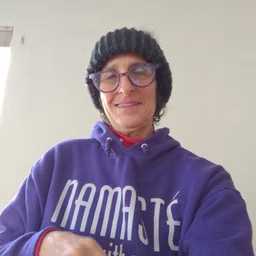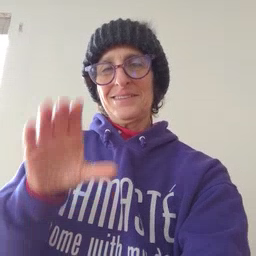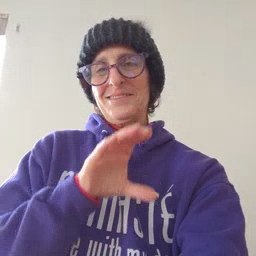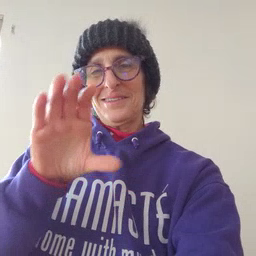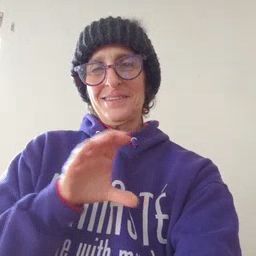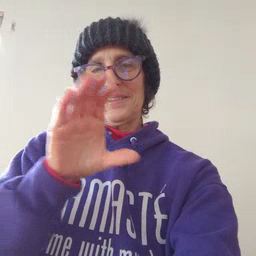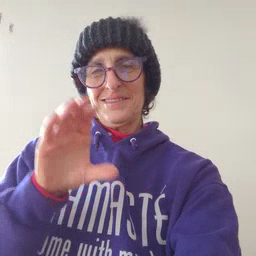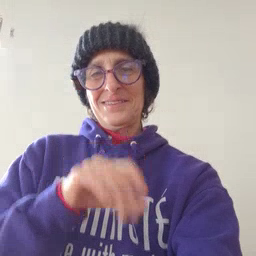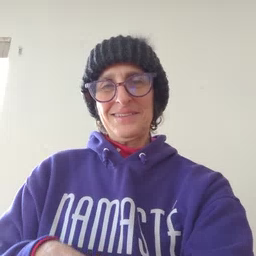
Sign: chocolate